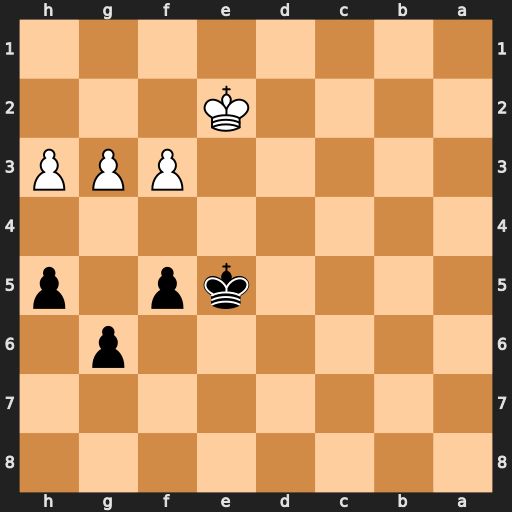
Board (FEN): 8/8/6p1/4kp1p/8/5PPP/4K3/8
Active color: b
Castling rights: -
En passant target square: -
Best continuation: f4 g4 Kd4 h4 Kc3